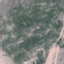
Land use / land cover class: HerbaceousVegetation